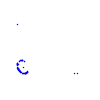
Particle: proton